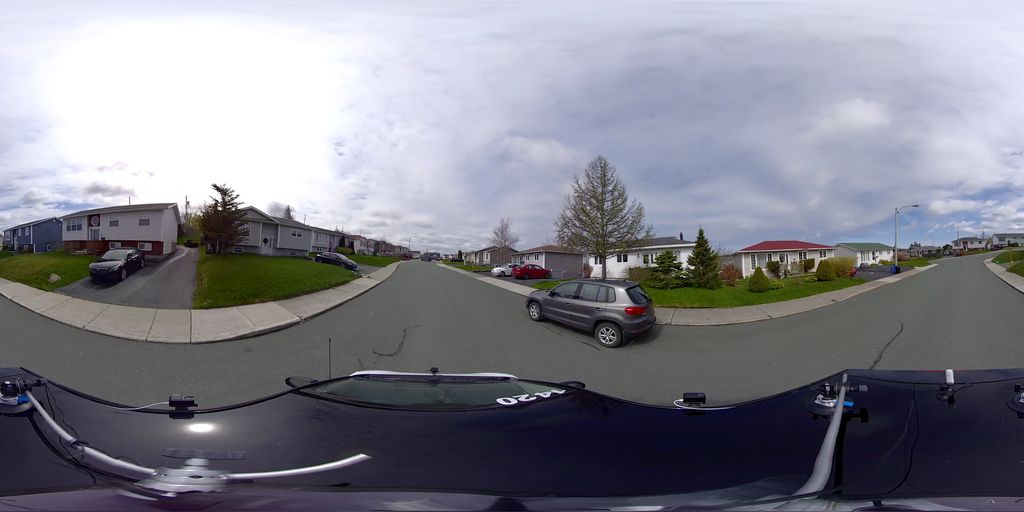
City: st_johns